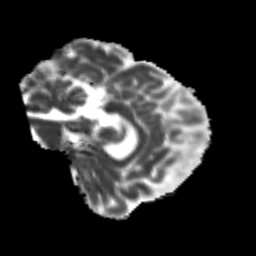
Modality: MD
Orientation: sagittal
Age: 25
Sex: male
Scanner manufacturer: siemens
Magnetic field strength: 3 T
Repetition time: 3.5 s
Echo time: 0.104 s